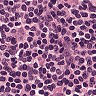
Metastatic tissue present: yes